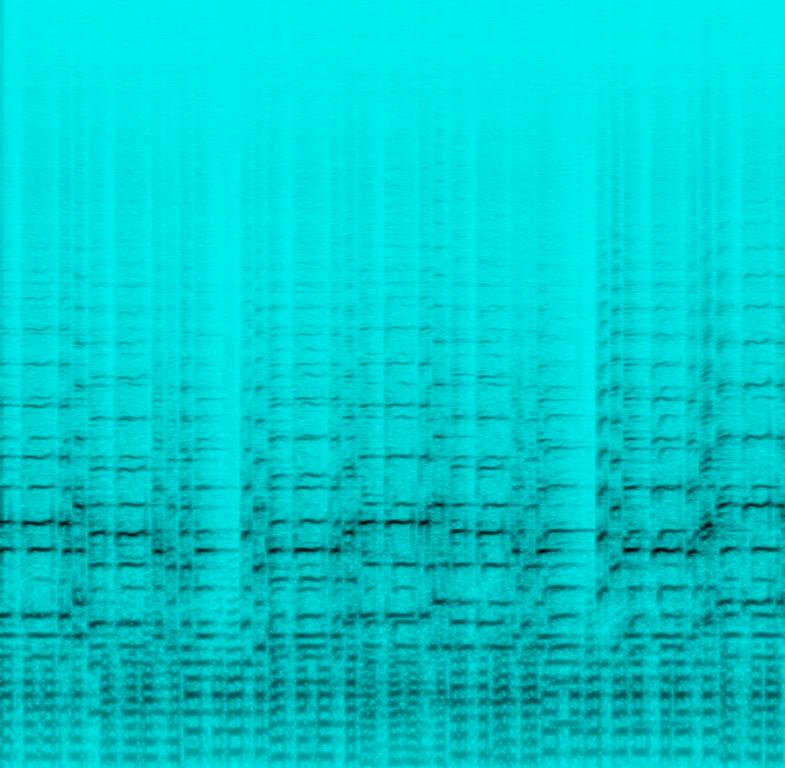
This song contains an overlayer of trumpets playing a melody in a higher register along to a tuba serving as bass. This song may be playing for a video layering sounds on top of each other.